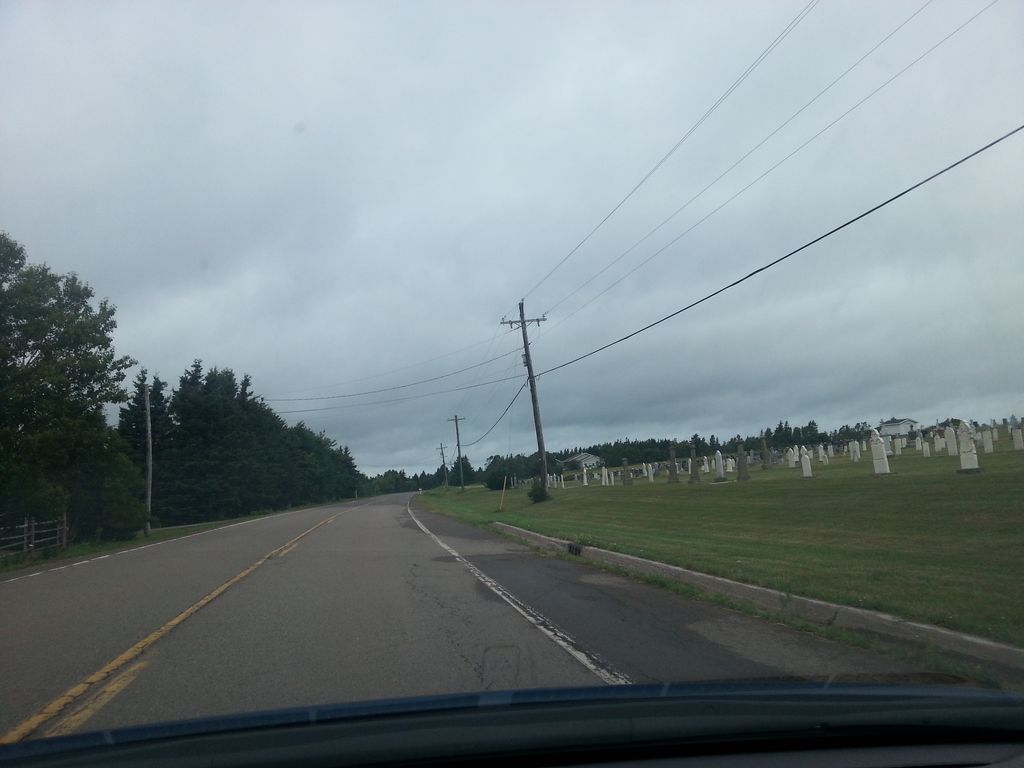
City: charlottetown